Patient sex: F
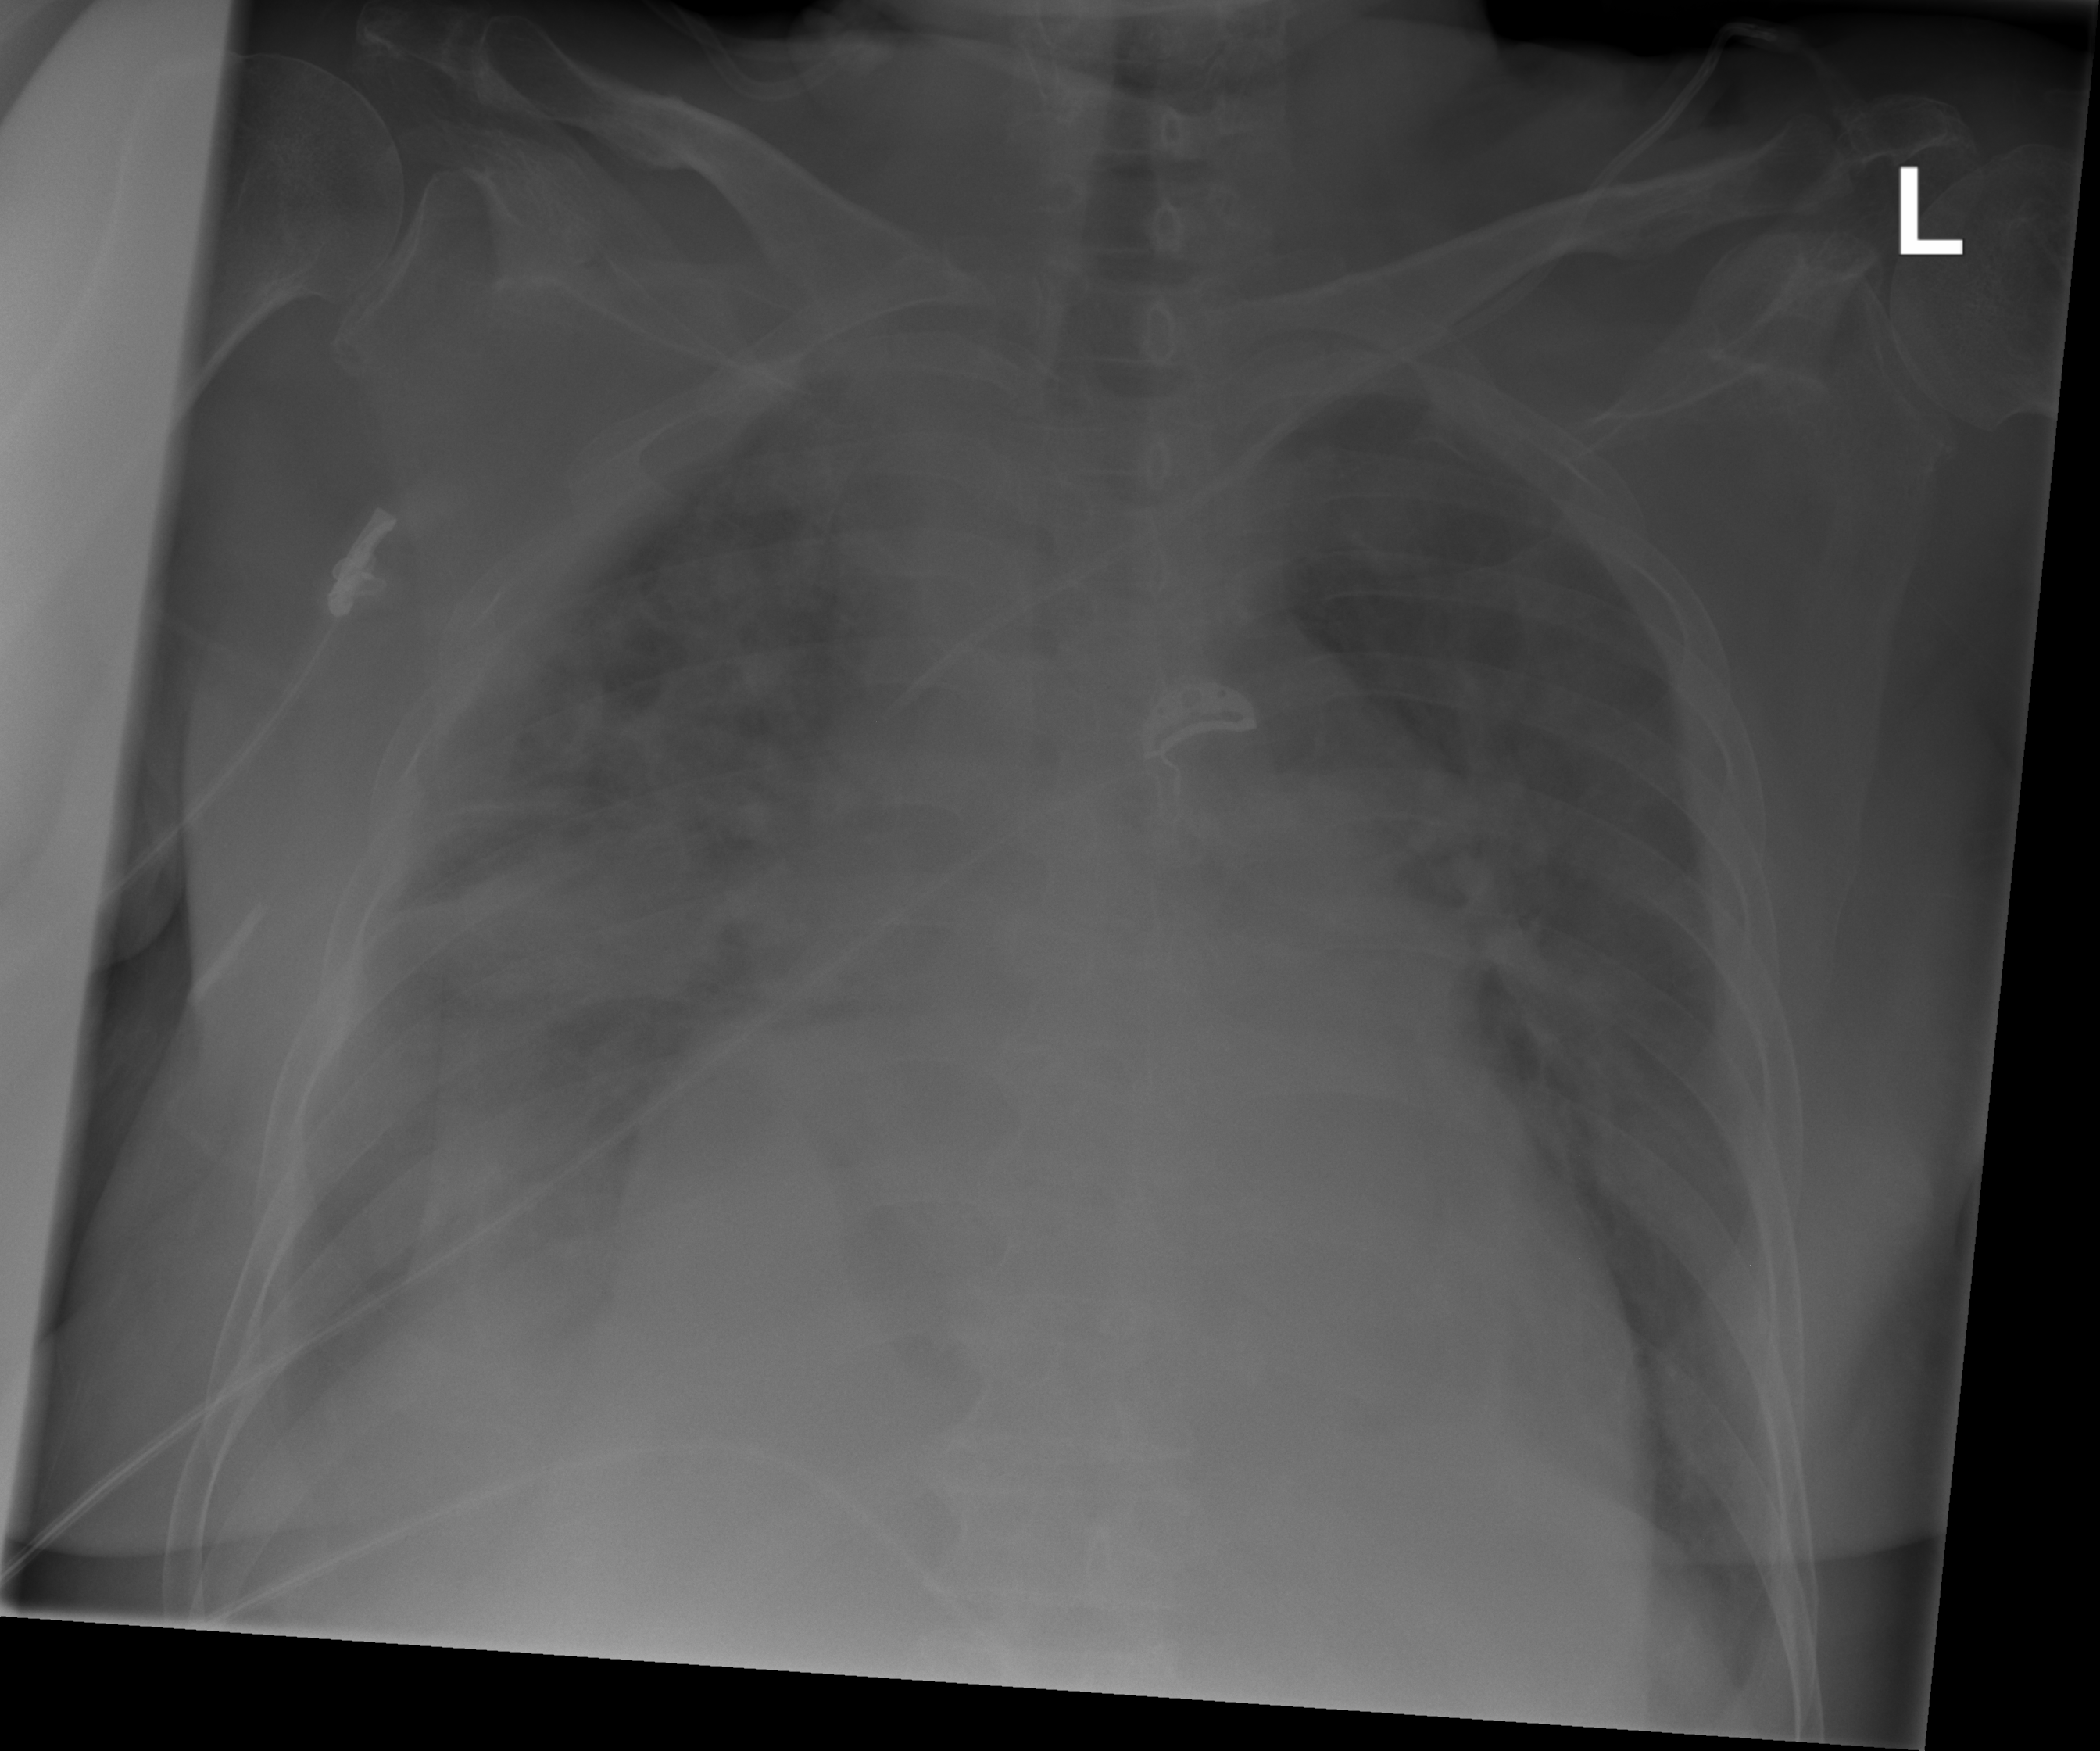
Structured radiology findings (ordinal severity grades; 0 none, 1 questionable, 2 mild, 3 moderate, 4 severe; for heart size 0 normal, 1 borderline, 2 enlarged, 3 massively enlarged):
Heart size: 3
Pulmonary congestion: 3
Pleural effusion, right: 2
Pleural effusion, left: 0
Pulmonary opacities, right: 3
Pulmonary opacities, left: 2
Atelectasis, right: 2
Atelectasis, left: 0